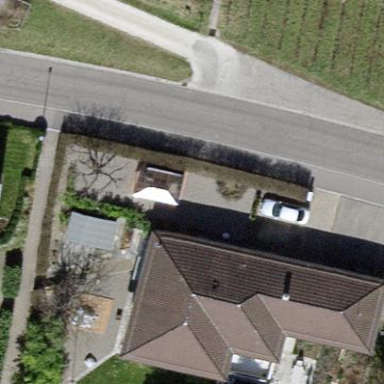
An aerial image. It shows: Detached building.